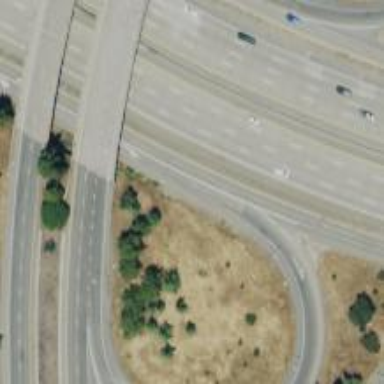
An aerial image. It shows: Motorway junction.